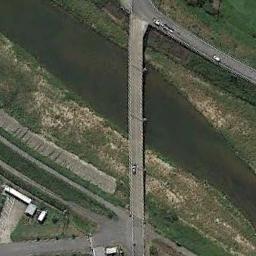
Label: bridge